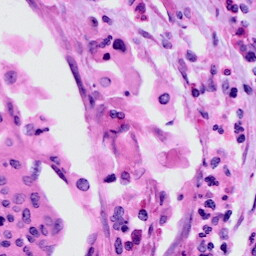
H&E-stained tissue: Cervix